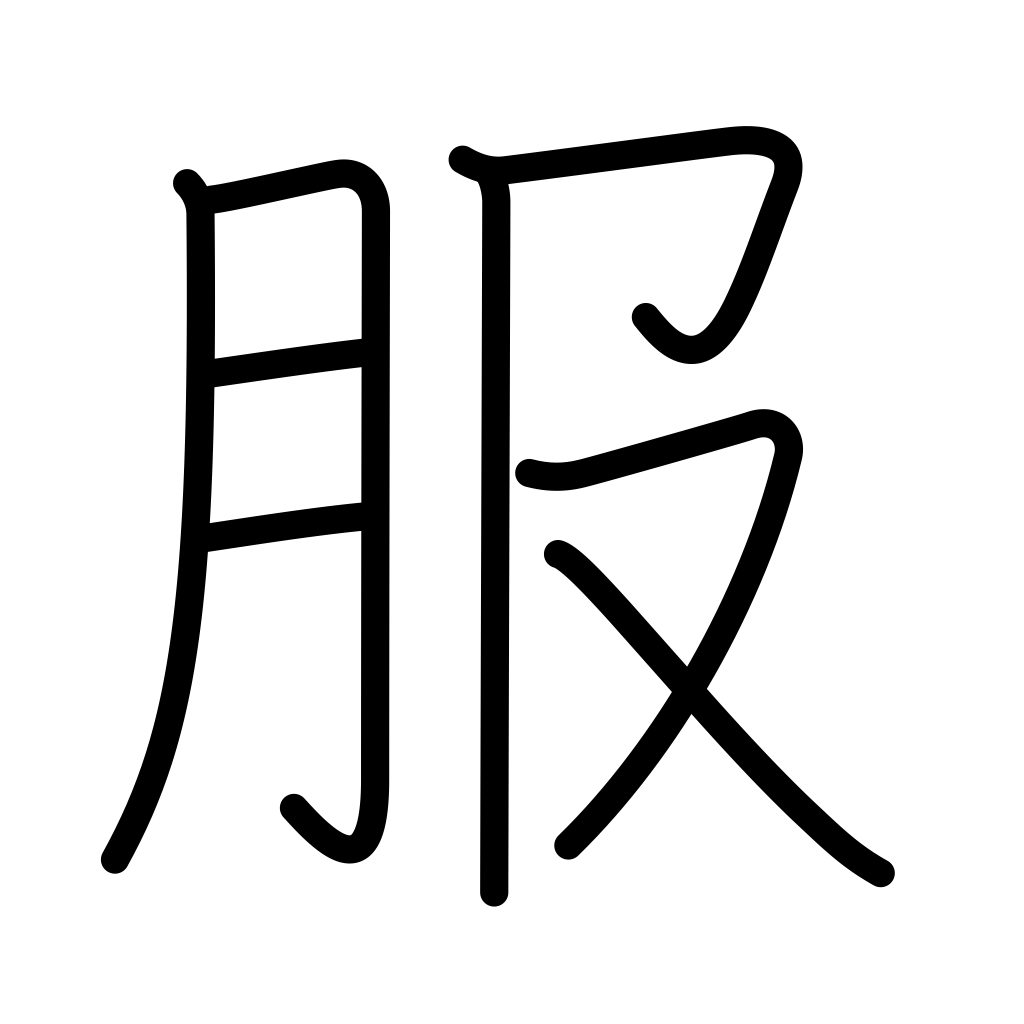
Meaning: clothing, admit, obey, discharge